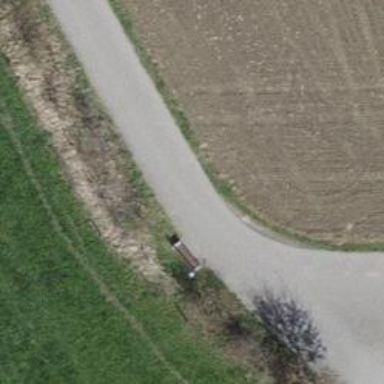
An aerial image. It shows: Bench.